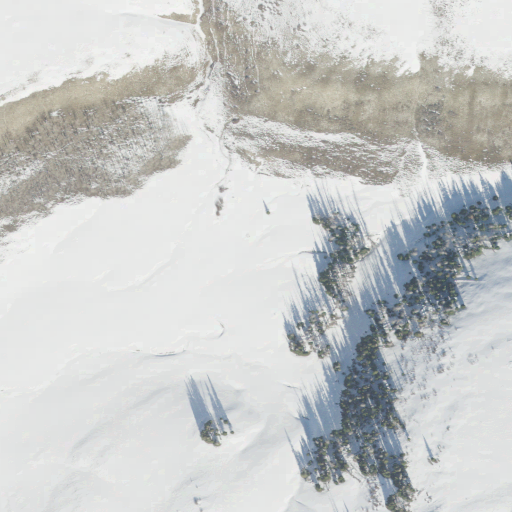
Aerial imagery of depression(s) in Utah named Jolleys Hole containing shrub and evergreen forest